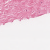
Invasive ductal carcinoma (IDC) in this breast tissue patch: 0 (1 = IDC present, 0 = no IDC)